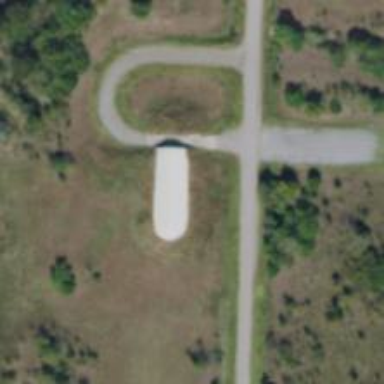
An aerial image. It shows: Military bunker.